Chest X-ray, PA view. Patient: 66 years old, sex F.
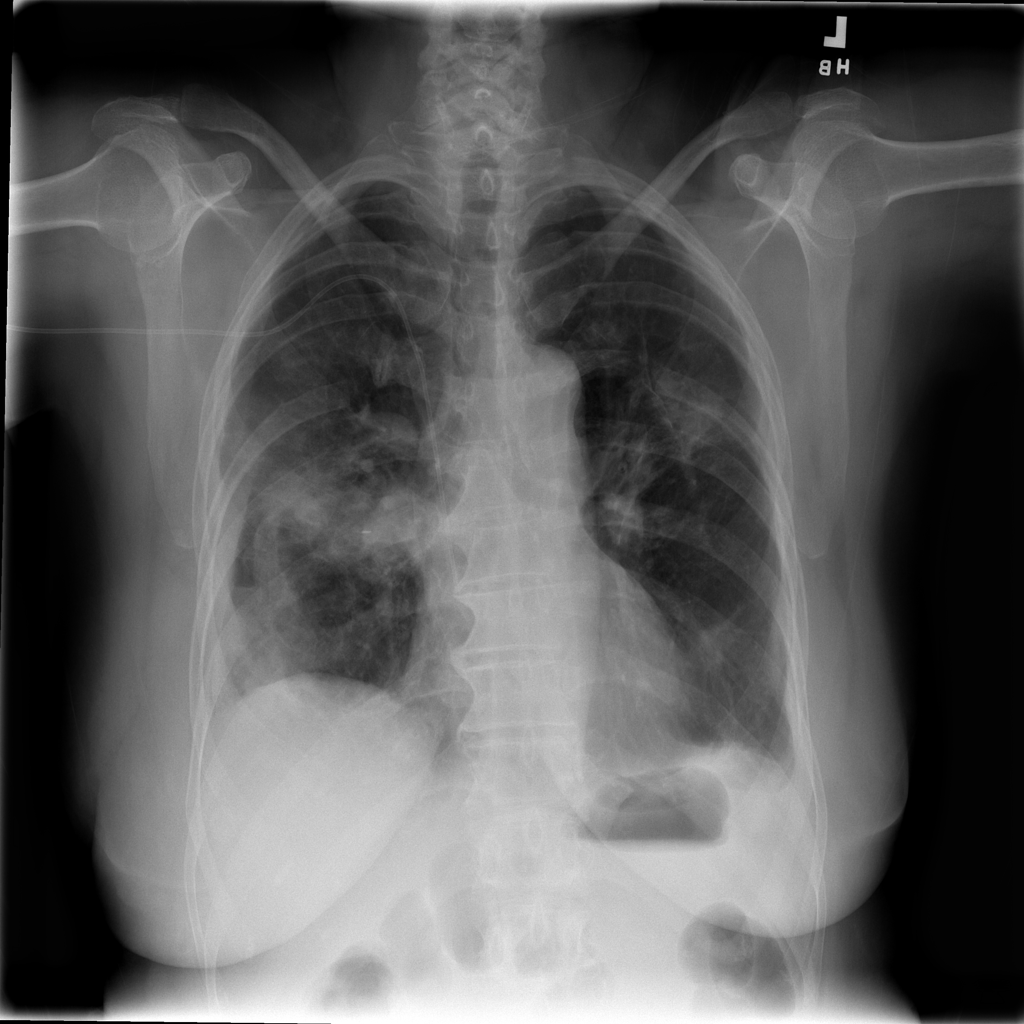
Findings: Infiltration